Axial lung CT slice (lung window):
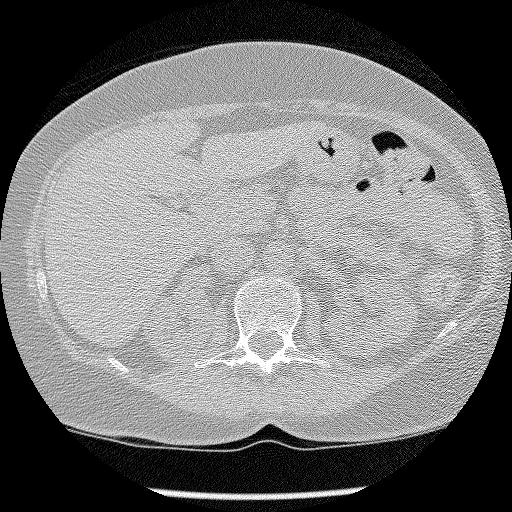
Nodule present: no